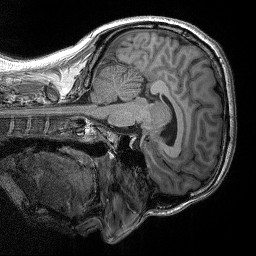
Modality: T1w
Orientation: sagittal
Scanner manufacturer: siemens
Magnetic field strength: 3 T
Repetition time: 2.3 s
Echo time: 0.00298 s